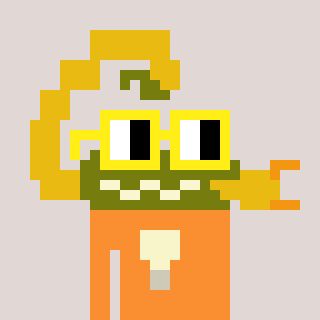
a pixel art character with square yellow glasses, a scorpion-shaped head and a orange-colored body on a warm background